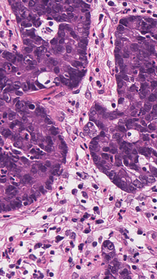
Tumor epithelial tissue: yes
Tumor-associated stroma tissue: yes
Normal tissue: no